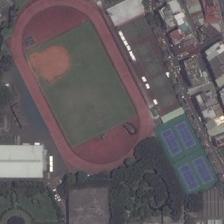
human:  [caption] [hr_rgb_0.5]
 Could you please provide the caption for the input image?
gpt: a red playground and four blue badminton fields nearby .

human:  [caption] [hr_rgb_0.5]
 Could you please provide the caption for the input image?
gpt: some buildings and green trees are around a playground near to four tennis courts .

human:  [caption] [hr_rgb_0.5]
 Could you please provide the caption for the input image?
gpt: basketball courts and tennis courts only occupy a small piece of land next to the football field .

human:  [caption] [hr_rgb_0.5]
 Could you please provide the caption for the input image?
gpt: a playground with four tennis courts and two basketball fields next to it has a baseball field in it .

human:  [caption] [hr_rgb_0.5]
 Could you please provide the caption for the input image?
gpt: a large playground with two basketball fields and four tennis courts next to it is surrounded by many trees and houses .